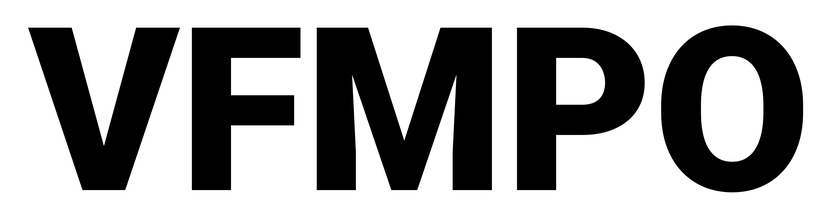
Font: Roboto_Black